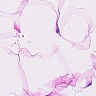
Metastatic tissue present: no